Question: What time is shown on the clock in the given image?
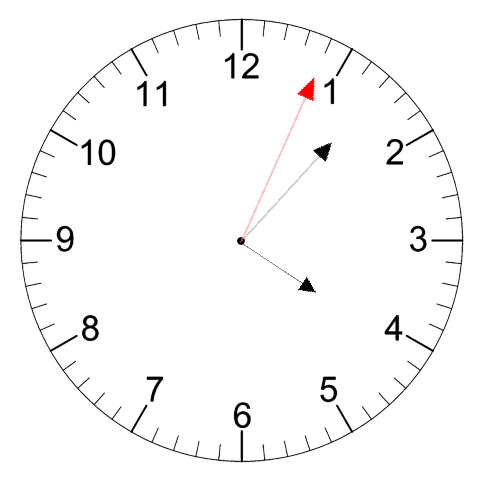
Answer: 04:07:04